Question: Count the number of objects in the diagram.
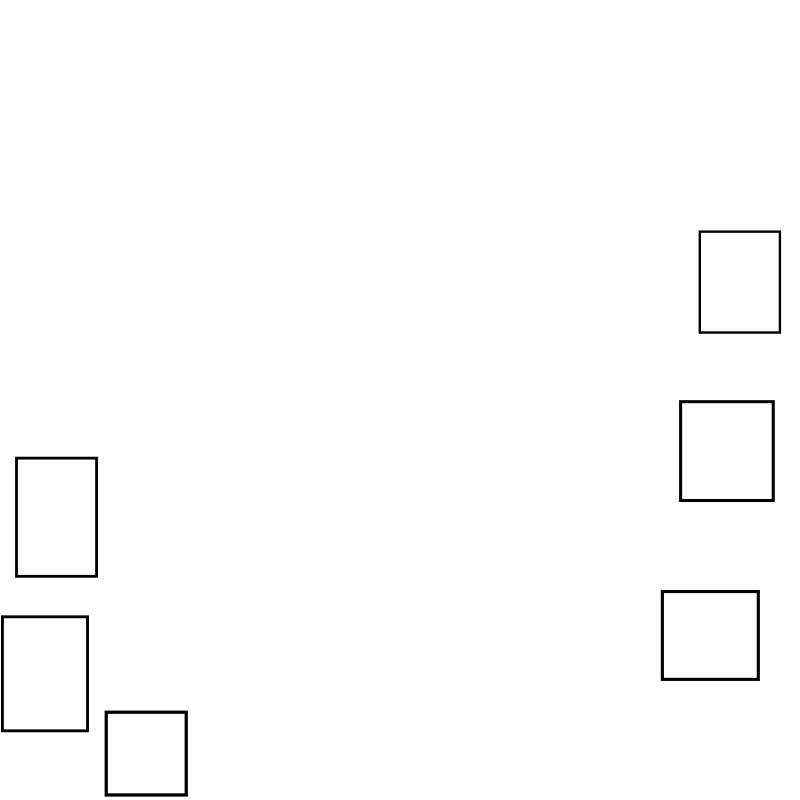
Answer: 6